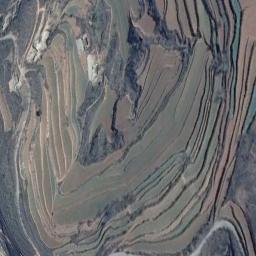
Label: terrace